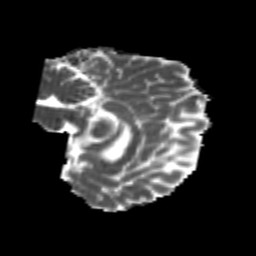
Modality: MD
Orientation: sagittal
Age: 23
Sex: male
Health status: healthy
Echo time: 0.074 s